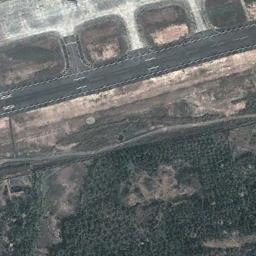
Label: runway